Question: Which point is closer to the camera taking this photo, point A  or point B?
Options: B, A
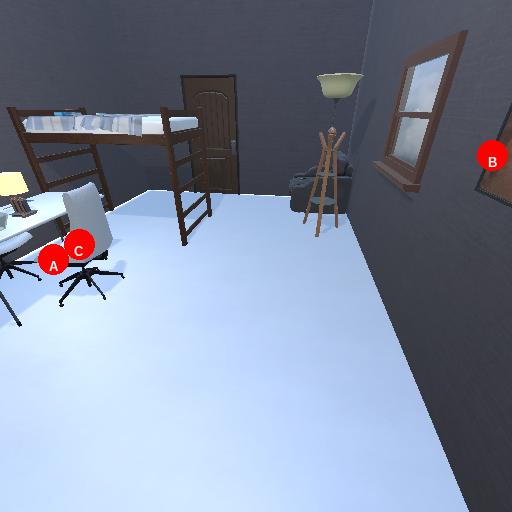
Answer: B